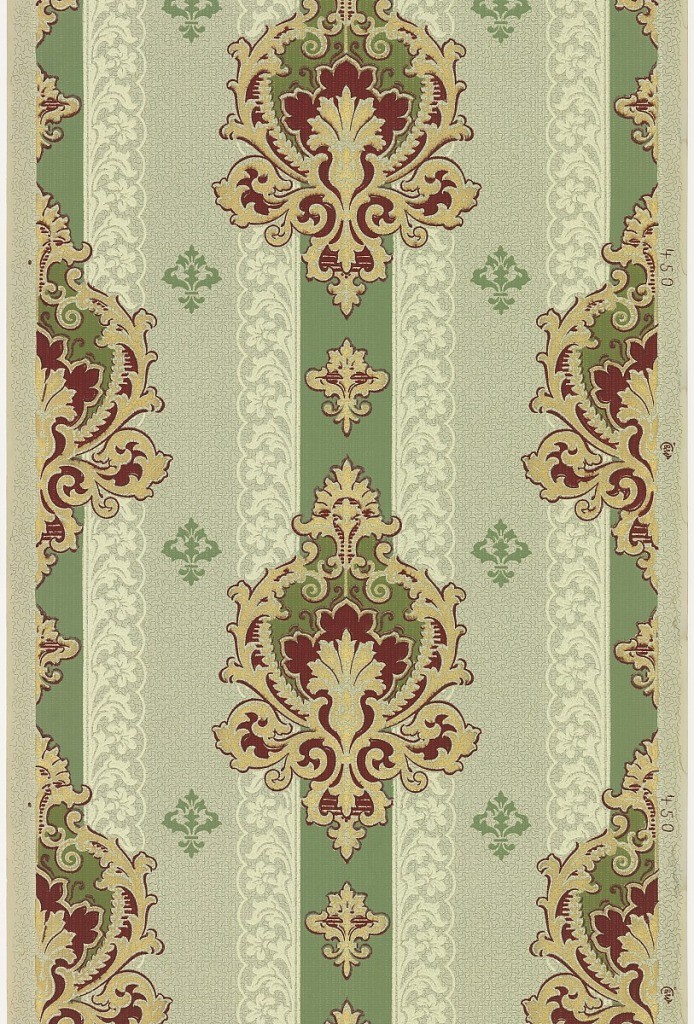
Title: Sidewall
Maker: Cresswell & Washburn Ltd, Philadelphia, Pennsylvania, 1880 - 1900
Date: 1905–1915
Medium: Machine-printed paper, liquid mica
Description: Thick, vertical green bands with large red and gold foliate medallions and small floral medallions. Bands are bordered by bands of monochrome floral and foliate motifs that create a lace or ribbon-like pattern. Between these green bands is the background design with small floral medallions. Background is small, horizontal dot and dash patterns over which is a layer of vermiculation. Printed in green, dark red, metallic gold and cream on light blue-green ground. Printed in right selvedge: "C&W" pattern number "450".